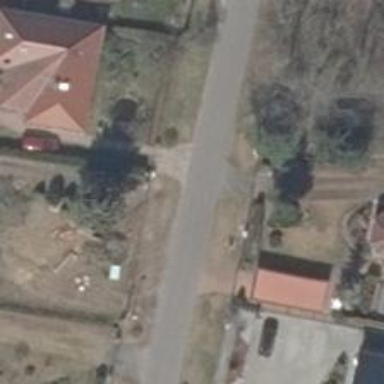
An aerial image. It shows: Residential road with no sidewalk.